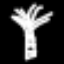
Label: palm tree